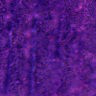
Metastatic tissue present: no